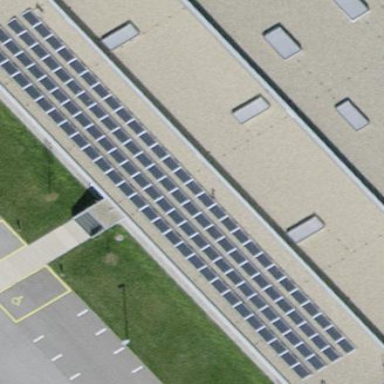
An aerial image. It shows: Solar photovoltaic panel generator.